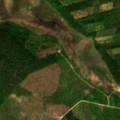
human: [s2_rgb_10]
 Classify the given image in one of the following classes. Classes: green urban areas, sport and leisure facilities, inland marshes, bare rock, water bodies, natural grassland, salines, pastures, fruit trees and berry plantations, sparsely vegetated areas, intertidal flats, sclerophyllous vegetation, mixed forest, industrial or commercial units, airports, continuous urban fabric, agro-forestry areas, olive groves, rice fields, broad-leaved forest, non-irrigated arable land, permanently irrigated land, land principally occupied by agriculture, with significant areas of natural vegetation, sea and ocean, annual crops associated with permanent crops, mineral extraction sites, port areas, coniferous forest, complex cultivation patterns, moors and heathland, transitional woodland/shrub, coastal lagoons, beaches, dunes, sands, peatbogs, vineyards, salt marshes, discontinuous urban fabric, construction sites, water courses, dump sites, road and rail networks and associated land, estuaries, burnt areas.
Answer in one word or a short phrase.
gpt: coniferous forest, mixed forest, transitional woodland/shrub, peatbogs